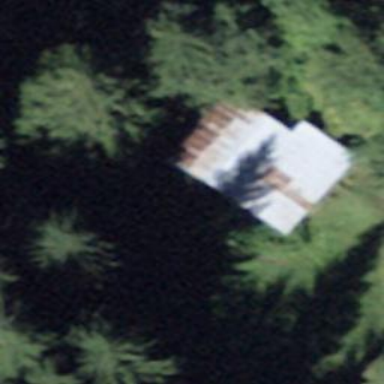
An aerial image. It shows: Barn.